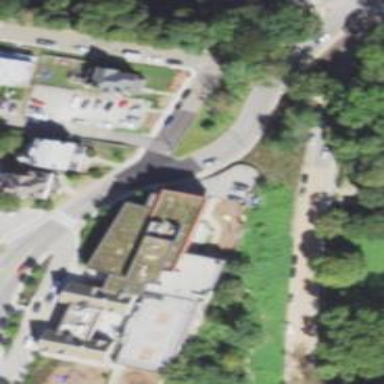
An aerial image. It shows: School building.